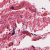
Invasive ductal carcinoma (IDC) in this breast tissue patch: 0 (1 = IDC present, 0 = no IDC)